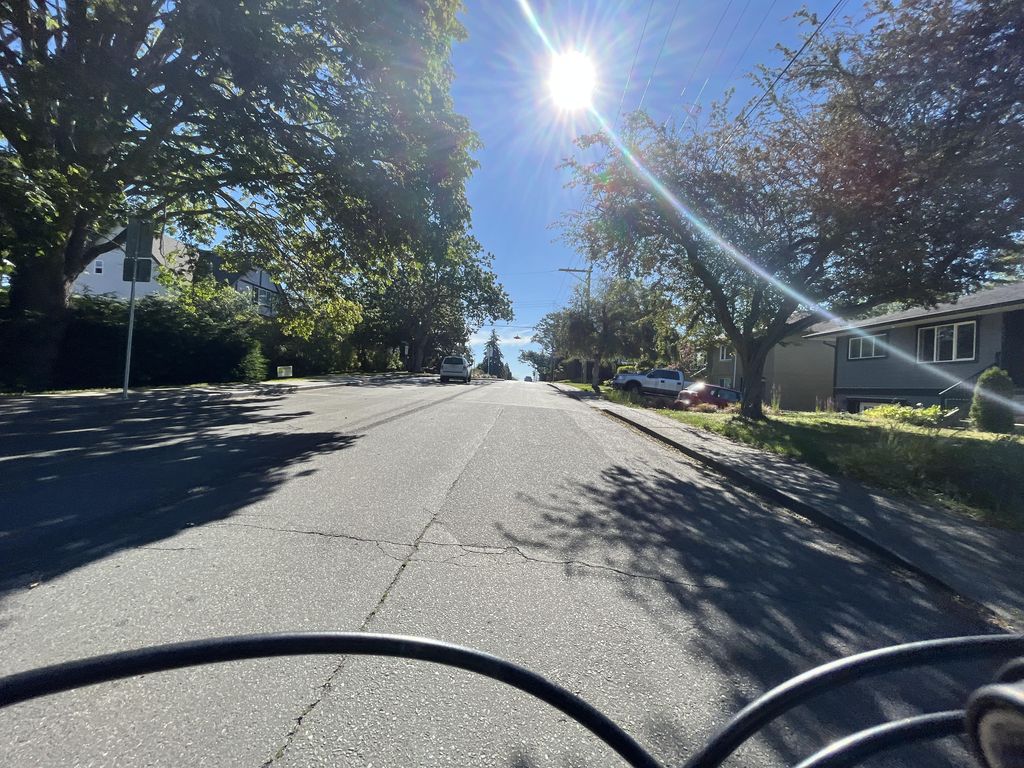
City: victoria